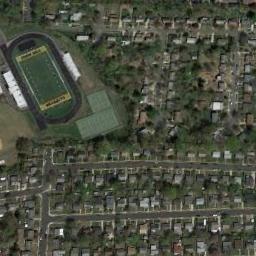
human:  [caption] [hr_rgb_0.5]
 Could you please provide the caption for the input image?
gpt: There is a building next to the track and field .

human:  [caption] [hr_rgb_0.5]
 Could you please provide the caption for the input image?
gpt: There are numerous buildings next to the ground track field .

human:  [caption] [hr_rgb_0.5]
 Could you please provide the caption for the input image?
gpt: A track and field is built in the middle of a residential area, Surrounded by a lot of vegetation .

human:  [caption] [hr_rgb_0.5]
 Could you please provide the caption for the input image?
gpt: The ground track field with a gridiron is surrounded by a residential area and some other sports areas are next to the ground track field .

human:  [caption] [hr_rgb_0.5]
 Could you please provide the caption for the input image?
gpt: There are many buildings around the ground track field with a black track .